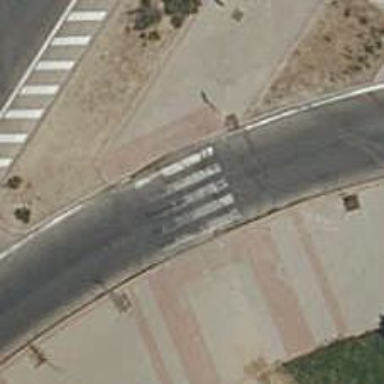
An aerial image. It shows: Pedestrian crossing with zebra markings on footway.